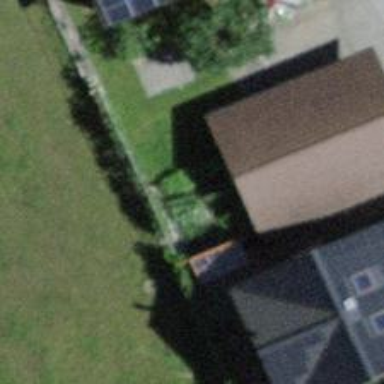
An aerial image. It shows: Garage building.